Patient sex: F
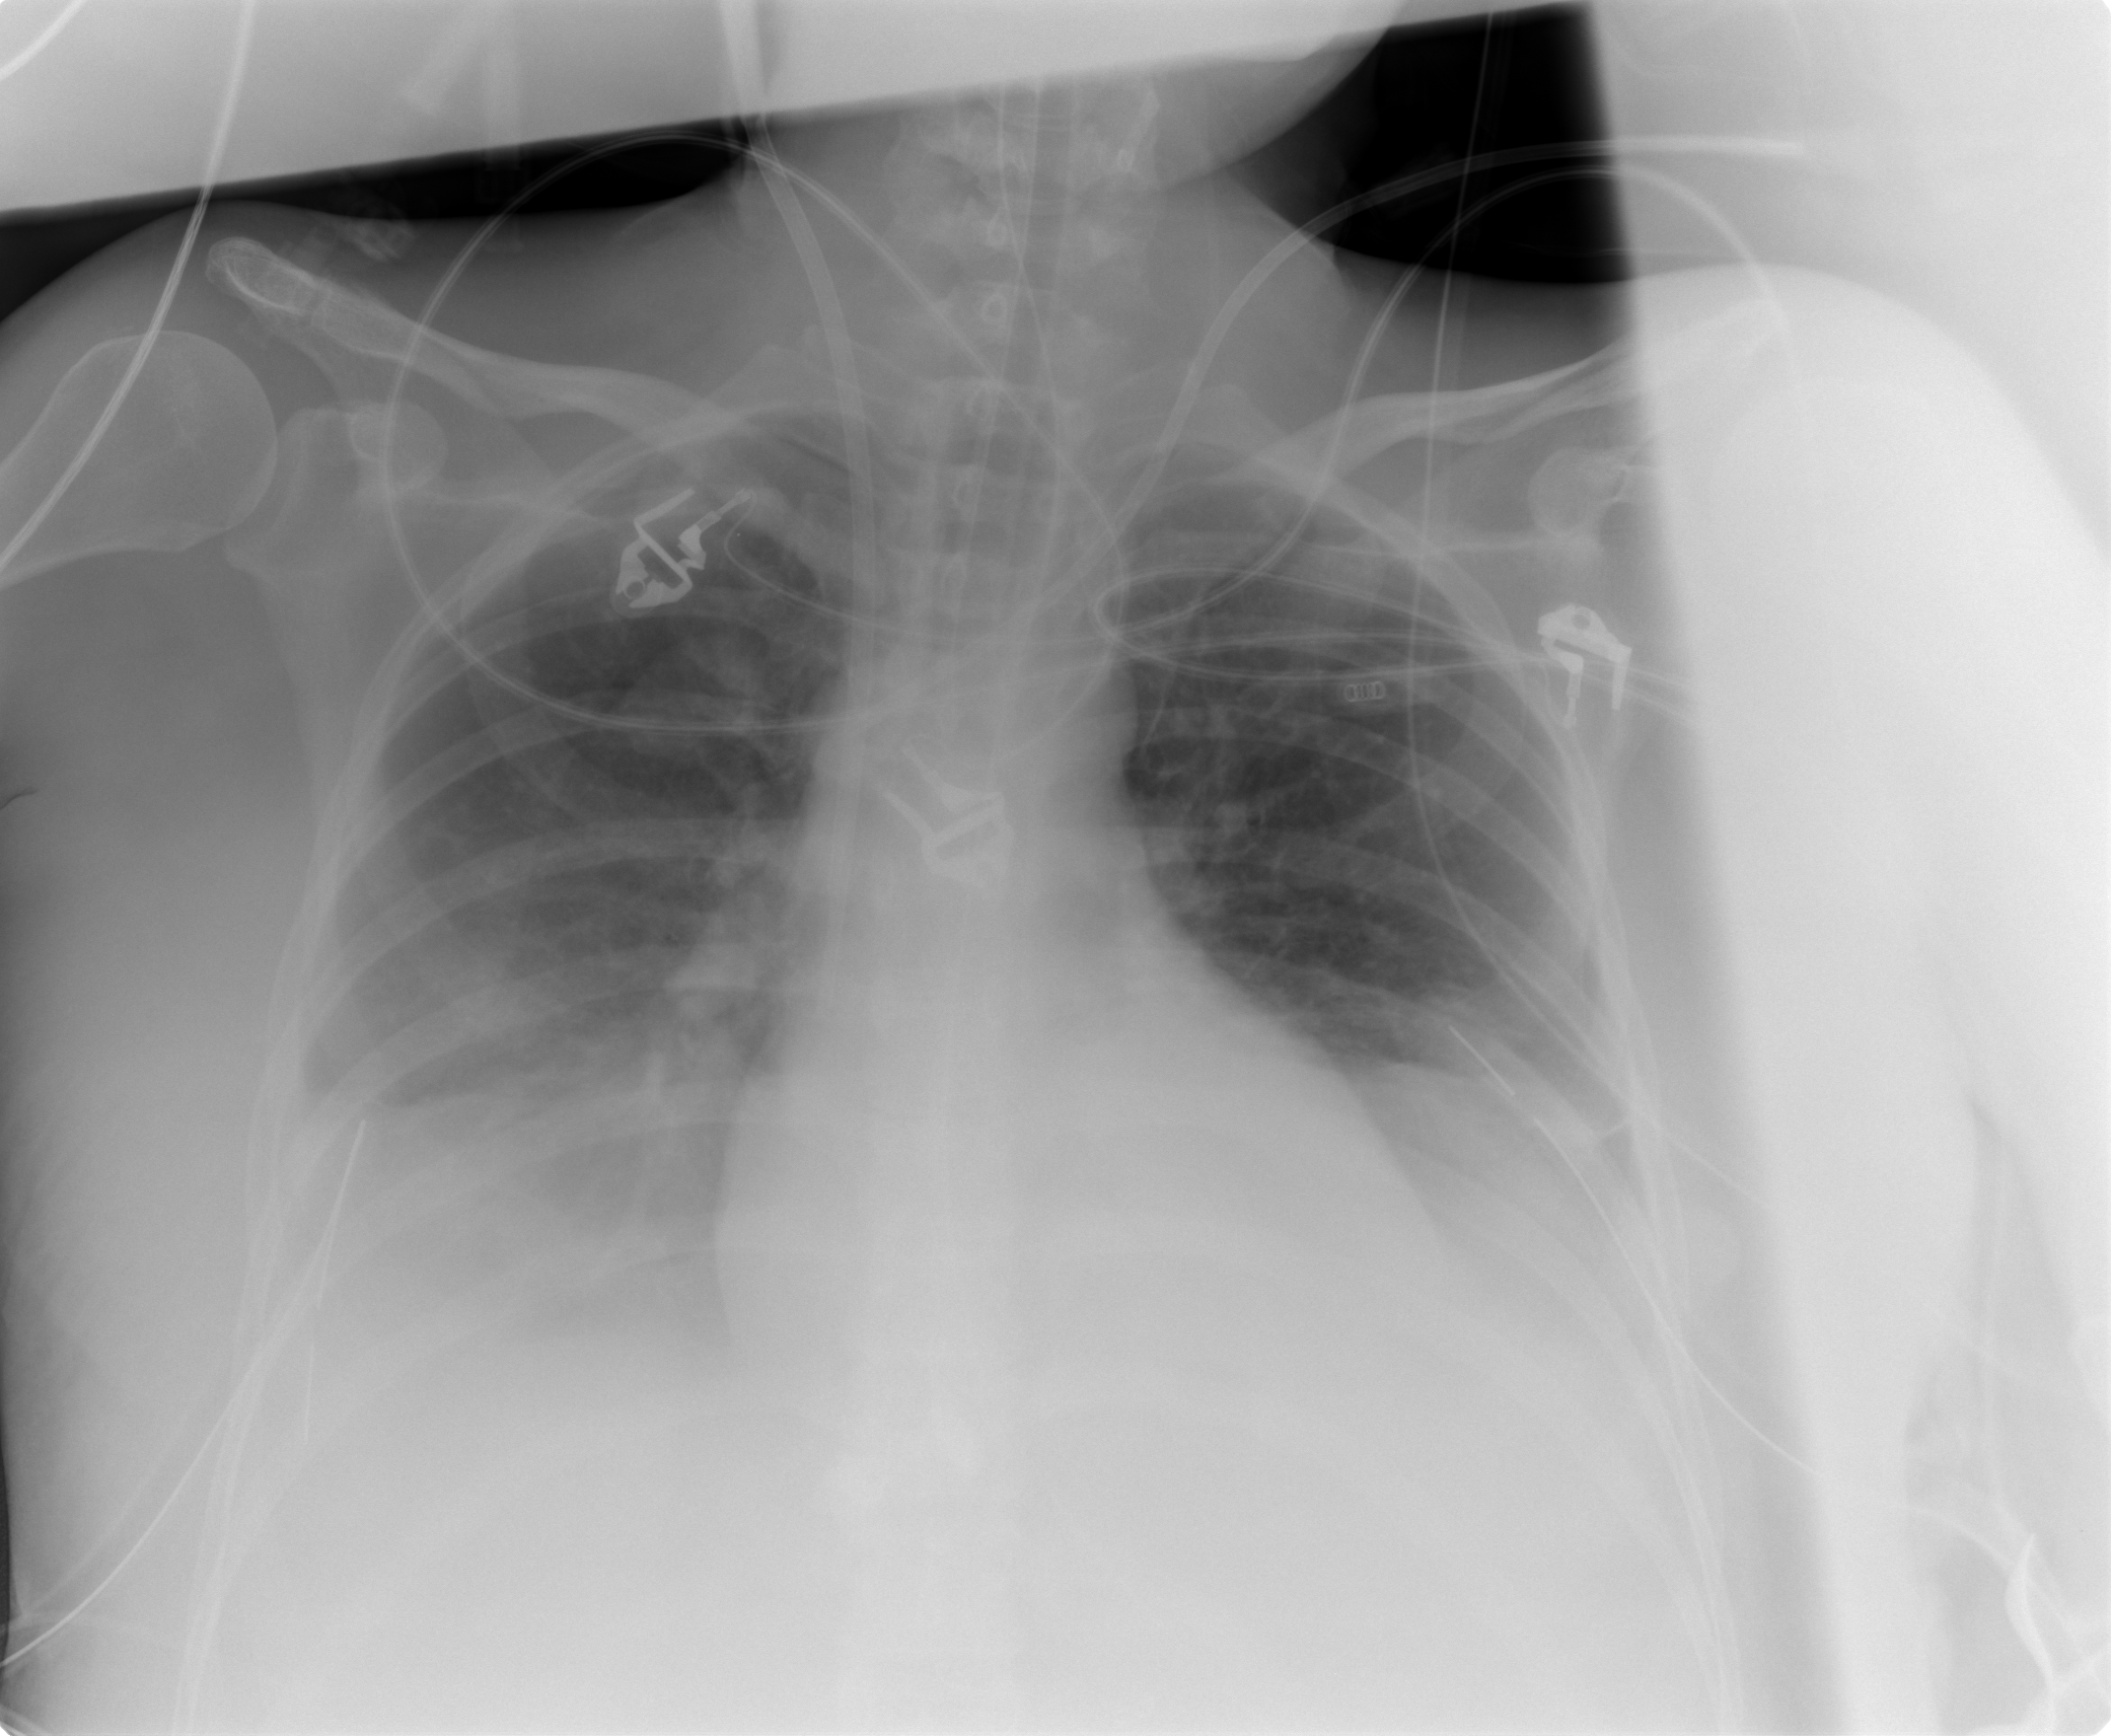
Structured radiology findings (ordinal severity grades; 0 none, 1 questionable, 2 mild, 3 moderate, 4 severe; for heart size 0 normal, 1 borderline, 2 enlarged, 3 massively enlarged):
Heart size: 0
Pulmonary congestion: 0
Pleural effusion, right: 3
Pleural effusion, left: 3
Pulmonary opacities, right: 0
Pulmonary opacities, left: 0
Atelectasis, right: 2
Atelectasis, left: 2